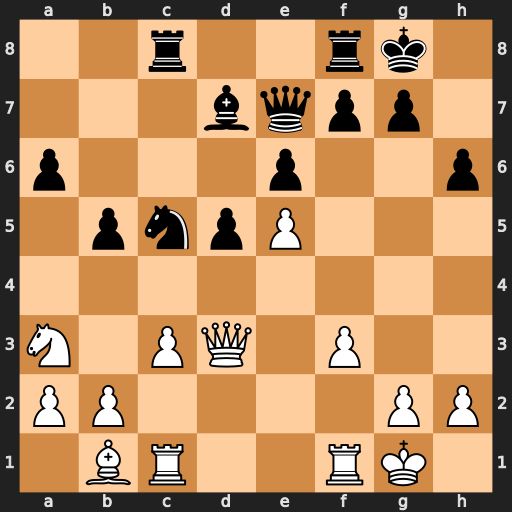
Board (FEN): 2r2rk1/3bqpp1/p3p2p/1pnpP3/8/N1PQ1P2/PP4PP/1BR2RK1
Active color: w
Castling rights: -
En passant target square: -
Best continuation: Qh7#